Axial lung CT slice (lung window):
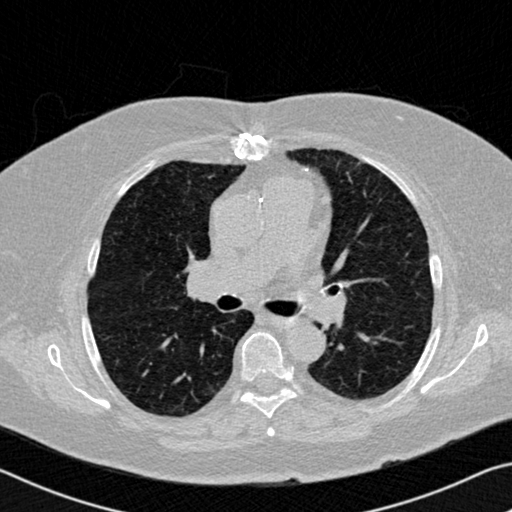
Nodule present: no